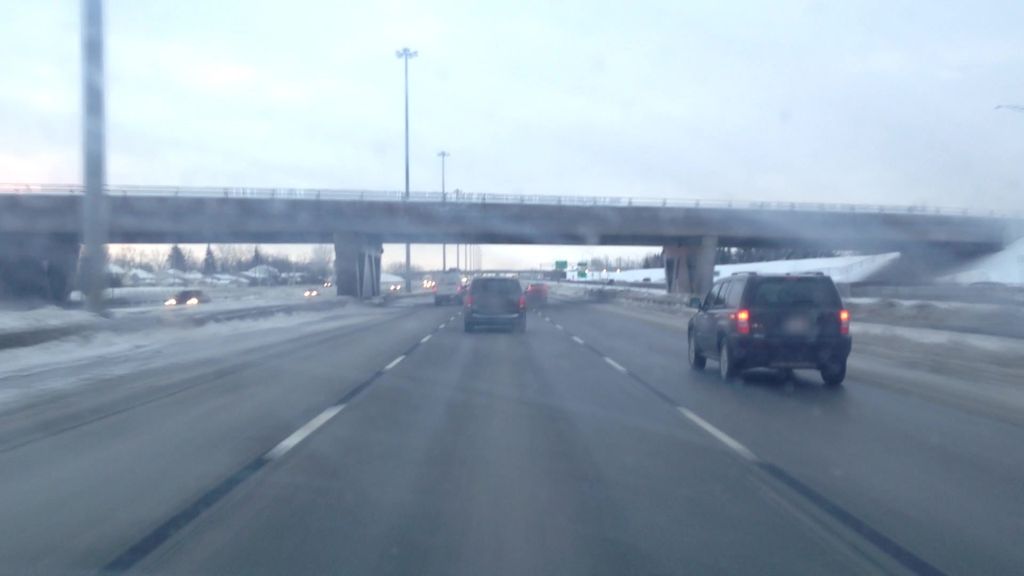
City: montreal